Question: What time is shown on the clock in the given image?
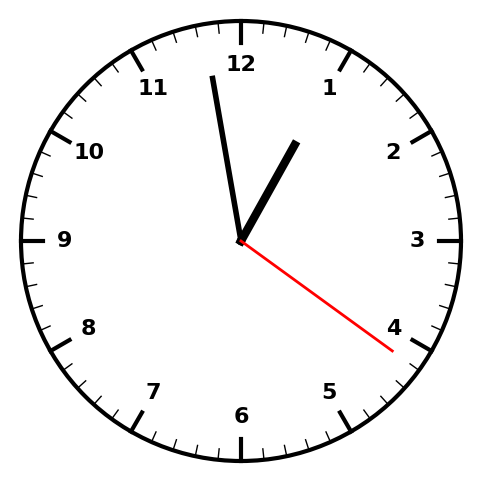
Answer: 12:58:21